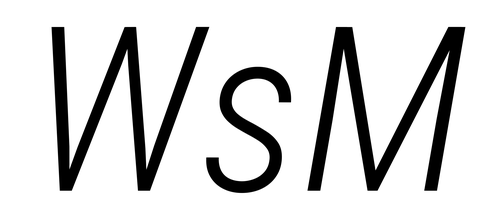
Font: Roboto-Italic_Condensed_Light_Italic